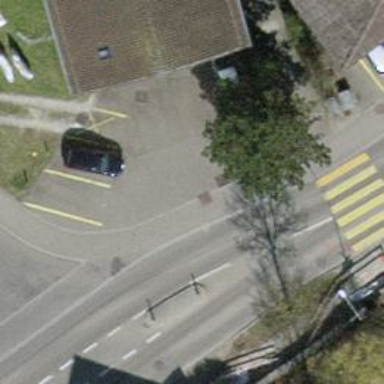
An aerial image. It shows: Sidewalk.